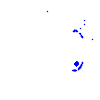
Particle: pion